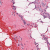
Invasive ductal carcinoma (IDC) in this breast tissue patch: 1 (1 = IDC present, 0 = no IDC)